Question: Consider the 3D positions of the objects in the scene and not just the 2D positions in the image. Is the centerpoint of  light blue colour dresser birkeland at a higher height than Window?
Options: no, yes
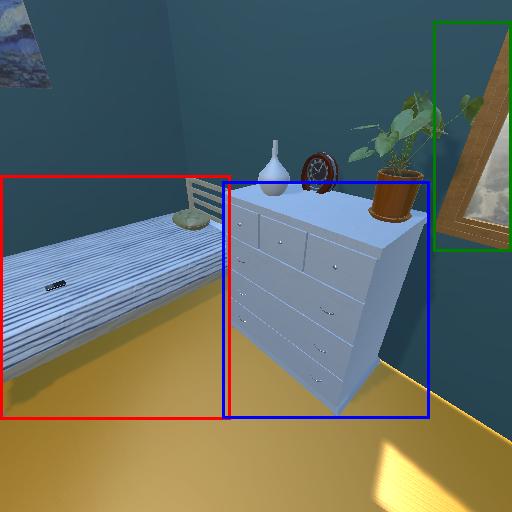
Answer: no